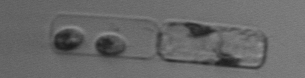
Label: Guinardia_delicatula_TAG_internal_parasite